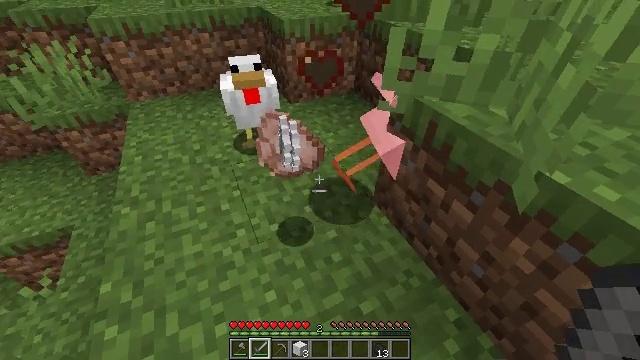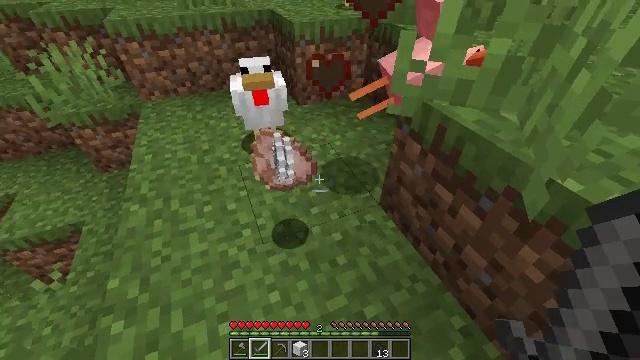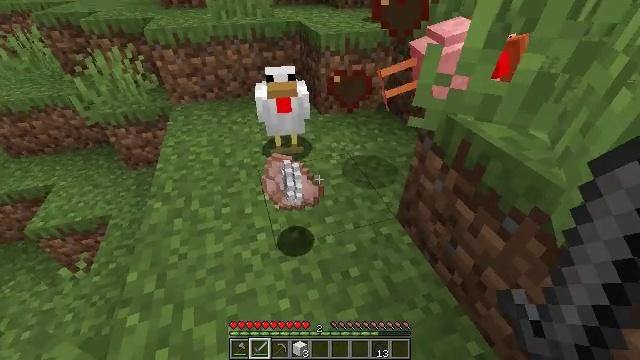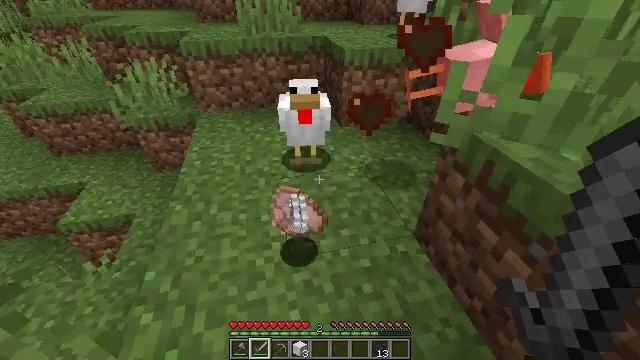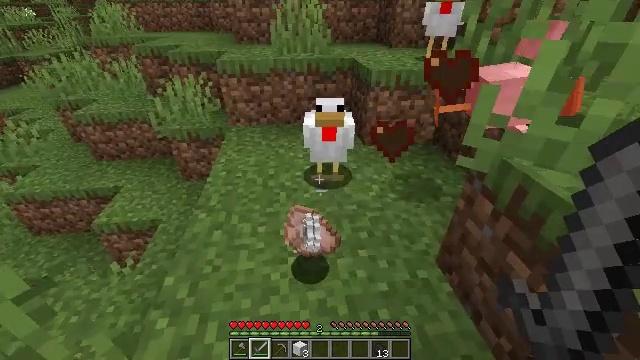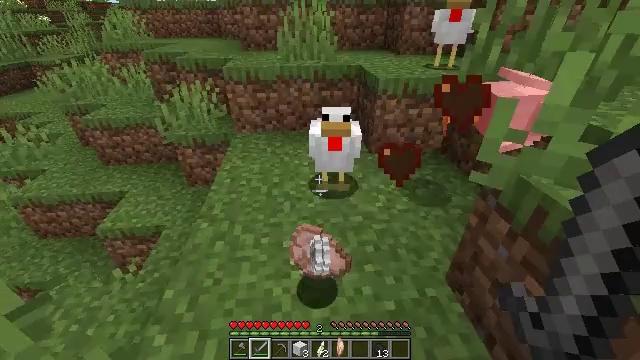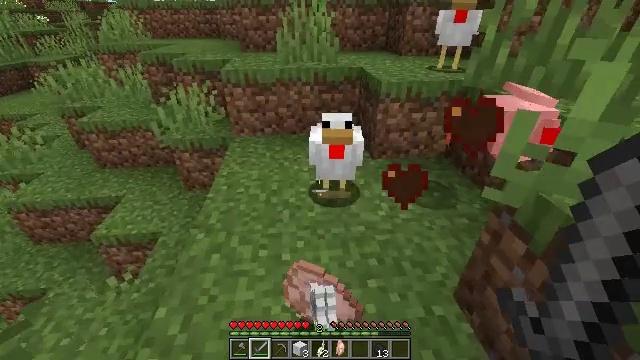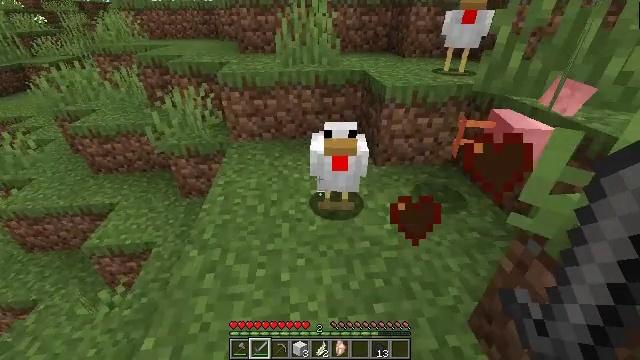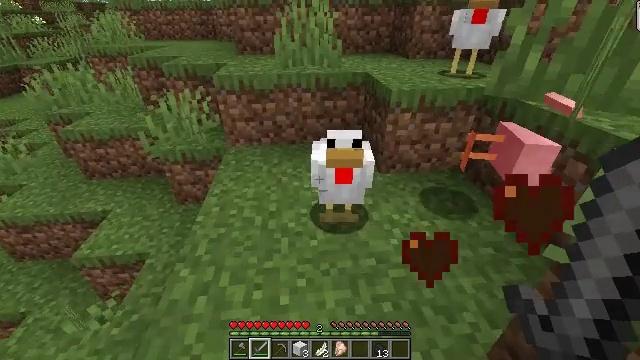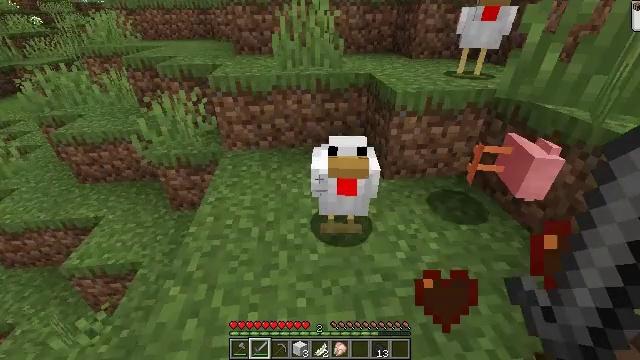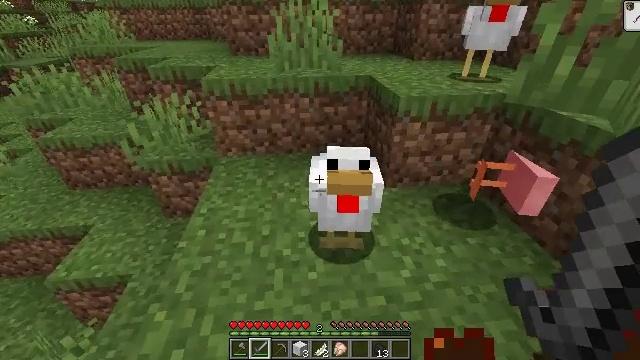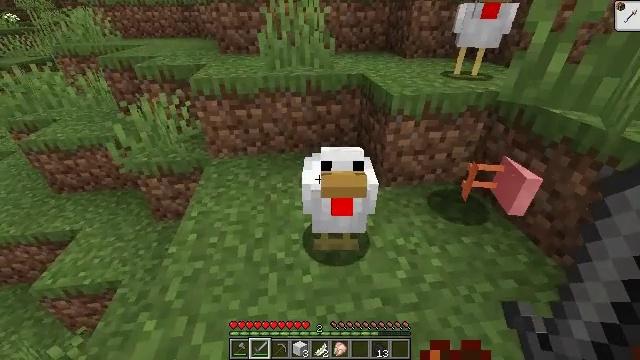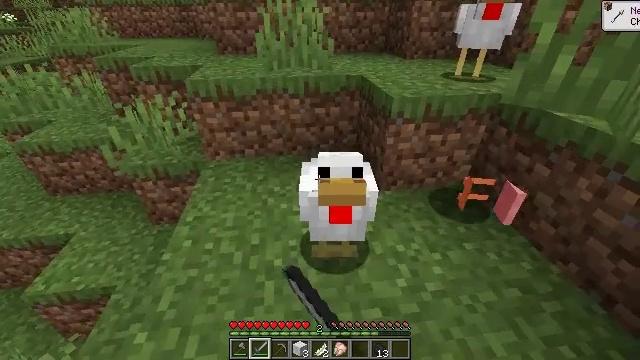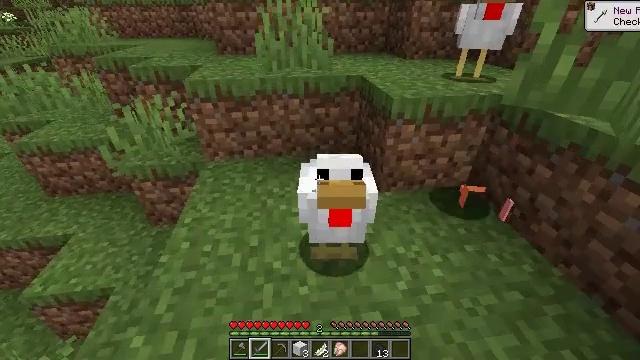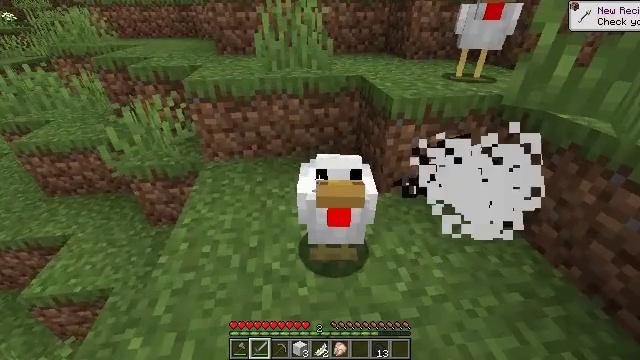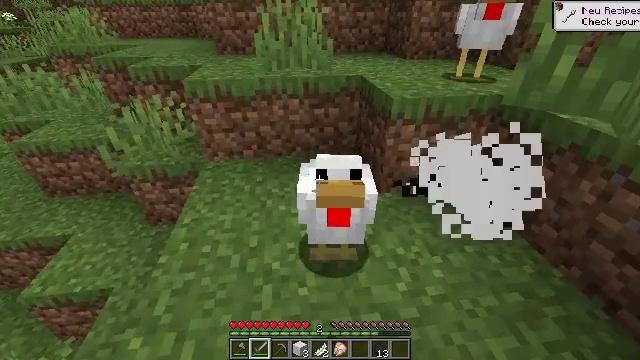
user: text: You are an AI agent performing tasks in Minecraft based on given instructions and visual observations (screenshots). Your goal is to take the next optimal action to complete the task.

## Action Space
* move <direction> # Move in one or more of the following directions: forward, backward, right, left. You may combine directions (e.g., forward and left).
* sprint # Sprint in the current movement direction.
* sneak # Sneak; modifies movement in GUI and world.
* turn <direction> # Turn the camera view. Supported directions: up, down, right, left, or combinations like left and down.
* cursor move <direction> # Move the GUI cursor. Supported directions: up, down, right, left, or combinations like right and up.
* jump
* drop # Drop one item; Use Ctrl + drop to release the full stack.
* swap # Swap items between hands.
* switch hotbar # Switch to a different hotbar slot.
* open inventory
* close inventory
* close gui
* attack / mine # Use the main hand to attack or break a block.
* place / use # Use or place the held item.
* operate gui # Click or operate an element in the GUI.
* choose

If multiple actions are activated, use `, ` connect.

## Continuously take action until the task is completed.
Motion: motion action
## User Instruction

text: Kill the chicken.
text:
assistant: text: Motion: turn left
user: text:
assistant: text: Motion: turn left and up
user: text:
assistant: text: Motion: turn left and up
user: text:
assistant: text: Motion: turn left and up
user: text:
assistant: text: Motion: move forward, turn left and up
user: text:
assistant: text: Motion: move forward
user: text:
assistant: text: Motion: move forward
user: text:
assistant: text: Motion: move forward
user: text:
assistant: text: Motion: move forward
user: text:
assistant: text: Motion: no_op
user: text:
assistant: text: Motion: turn right, attack / mine
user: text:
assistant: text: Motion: attack / mine
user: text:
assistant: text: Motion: attack / mine
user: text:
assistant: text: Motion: attack / mine
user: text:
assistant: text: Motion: no_op
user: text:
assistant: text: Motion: no_op